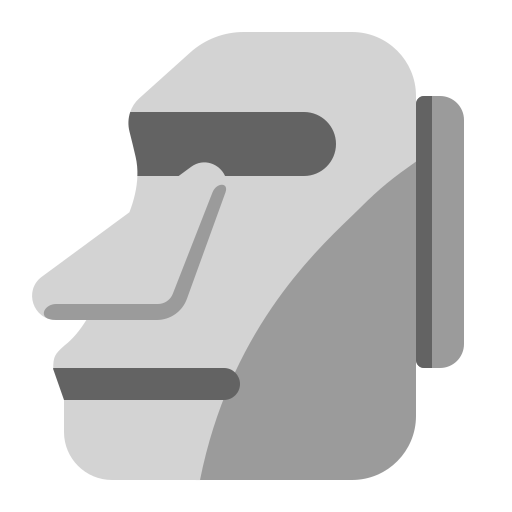
moai flat